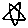
Label: star